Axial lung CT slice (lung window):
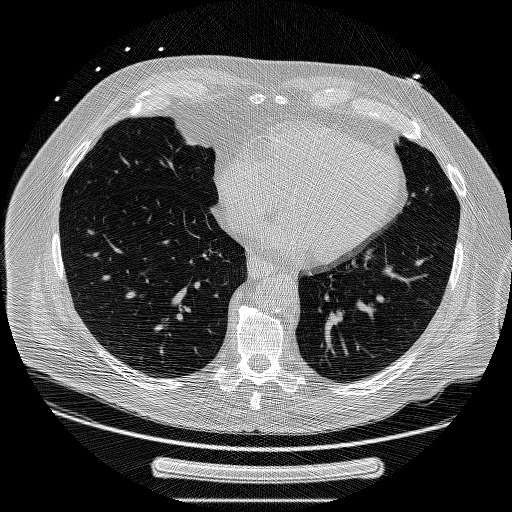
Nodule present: no